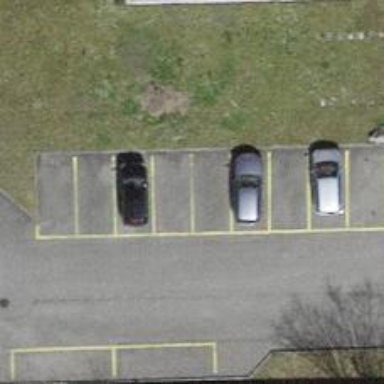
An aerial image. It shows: Parking area with surface.